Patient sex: M
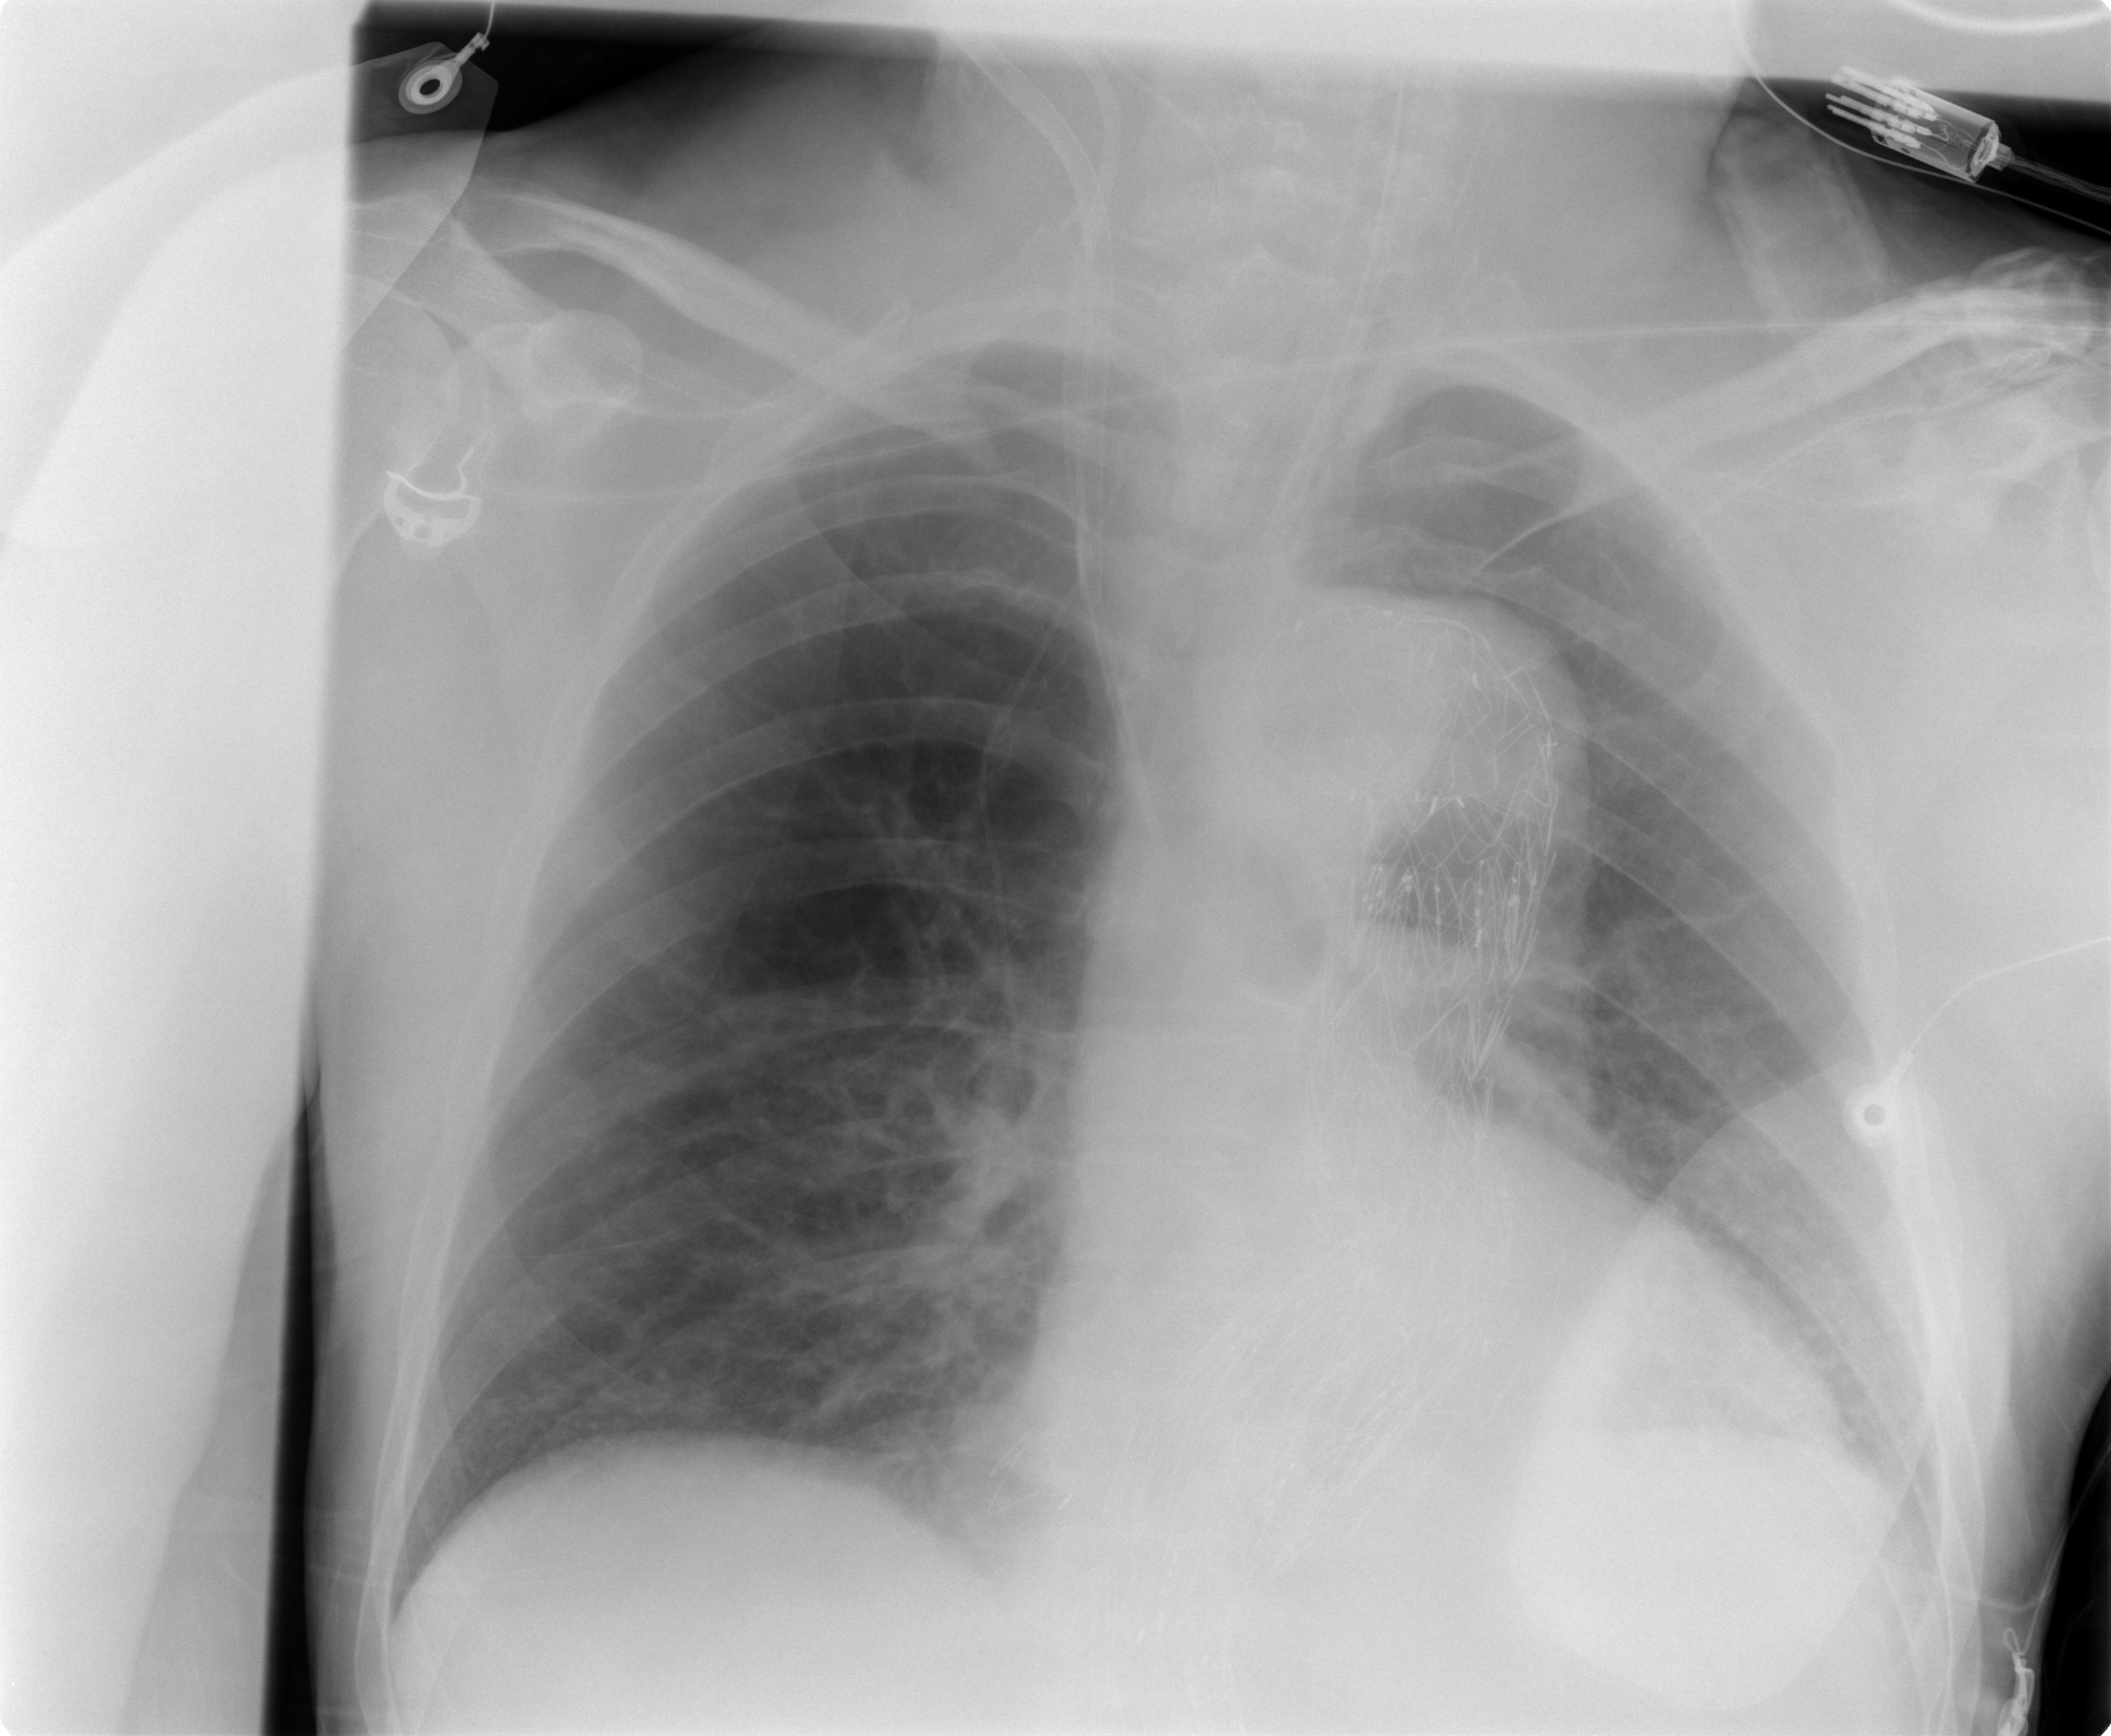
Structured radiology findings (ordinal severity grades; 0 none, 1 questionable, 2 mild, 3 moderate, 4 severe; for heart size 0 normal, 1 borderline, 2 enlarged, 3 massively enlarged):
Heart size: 0
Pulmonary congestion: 0
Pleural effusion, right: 0
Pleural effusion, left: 0
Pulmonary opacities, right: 0
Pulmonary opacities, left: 0
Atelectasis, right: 2
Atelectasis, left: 2